Question:
I'm having problem how to formulate NSPredicate to get correct data. I have three entities (Offer, List, Item) and an entity OfferMatch wchich matches an offer for each pair (List, Item).
I'm trying to get all offers from selected list, but different Items can have the same offer and when I fetch them I get some offers duplicated. I want to get distinct answer whithout any offers showed more than once.
I was trying to use:
'''
[NSFetchRequest setResultType:NSDictionaryResultType]
[NSFetchRequest ssetPropertiesToFetch:
[NSFetchRequest ssetReturnsDistinctResults:YES]
'''
but NSFetchResultsController is not supporting 'NSDictionaryResultType' at all.
Here is a sample code when I set up NSFetchResultsController:
'''
NSFetchRequest *request = [[NSFetchRequest alloc] init];
// I'm interested in both Offer of OfferMAtch entity to get, so you can select more usefull for you
NSEntityDescription *entity = [NSEntityDescription entityForName:@"Offer or OfferMatch" inManagedObjectContext:[CoreDataHandler context]];
[request setEntity:entity];
// I want to get all Offers from selected List, but with each one being only once
NSPredicate *predicate = [NSPredicate predicateWithFormat:@" ---- HERE IS MAGIC --- "];
[request setPredicate:predicate];
NSSortDescriptor *sortDescriptor = [[NSSortDescriptor alloc] initWithKey:@"categoryID" ascending:NO];
NSSortDescriptor *sortDescriptor2 = [[NSSortDescriptor alloc] initWithKey:@"descriptionString" ascending:NO];
NSArray *sortDescriptors = [[NSArray alloc] initWithObjects:sortDescriptor, sortDescriptor2, nil];
[request setSortDescriptors:sortDescriptors];
[sortDescriptors release];
[sortDescriptor release];
[sortDescriptor2 release];
if (self=[[OfferFetchResults alloc]
initWithFetchRequest:request
managedObjectContext:[CoreDataHandler context]
sectionNameKeyPath:@"categoryID"
cacheName:nil])
{
self.delegate = self;
}
[request release];
[self performFetch:nil];
'''
I'm not good in formulating complex NSPredicates. I hope someone will help me, because NSPredicate Programming Guide wont' help me.
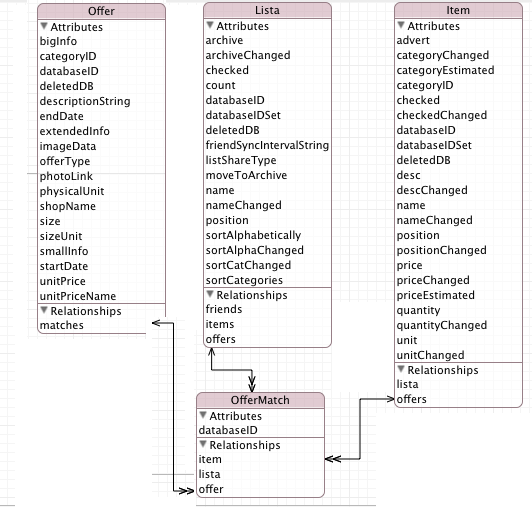
Answer: Solved ... I quit trying to prepare NSPredicate. I simple changed DB model deleting entity OfferMatch and then adding appropriate relationships beetwen main Entities directly.